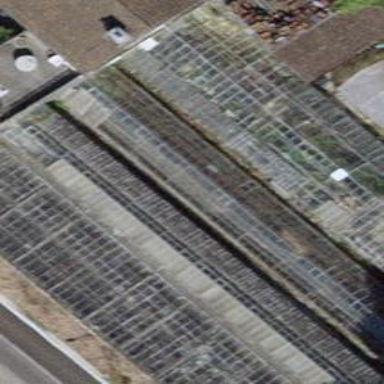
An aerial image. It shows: Greenhouse.